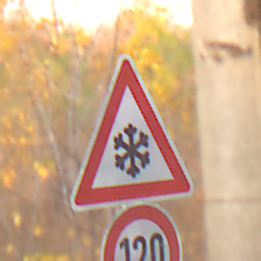
Verkehrszeichen: SchneeOderEisglaette
Zusatzzeichen unten: Geschwindigkeit120
Umgebung: Roofed, Suburban
Tageszeit: SunriseSunset
Wetter: Clear
Licht: Natural
Jahreszeit: NotSpecified
Kontrast: MediumContrast